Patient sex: M
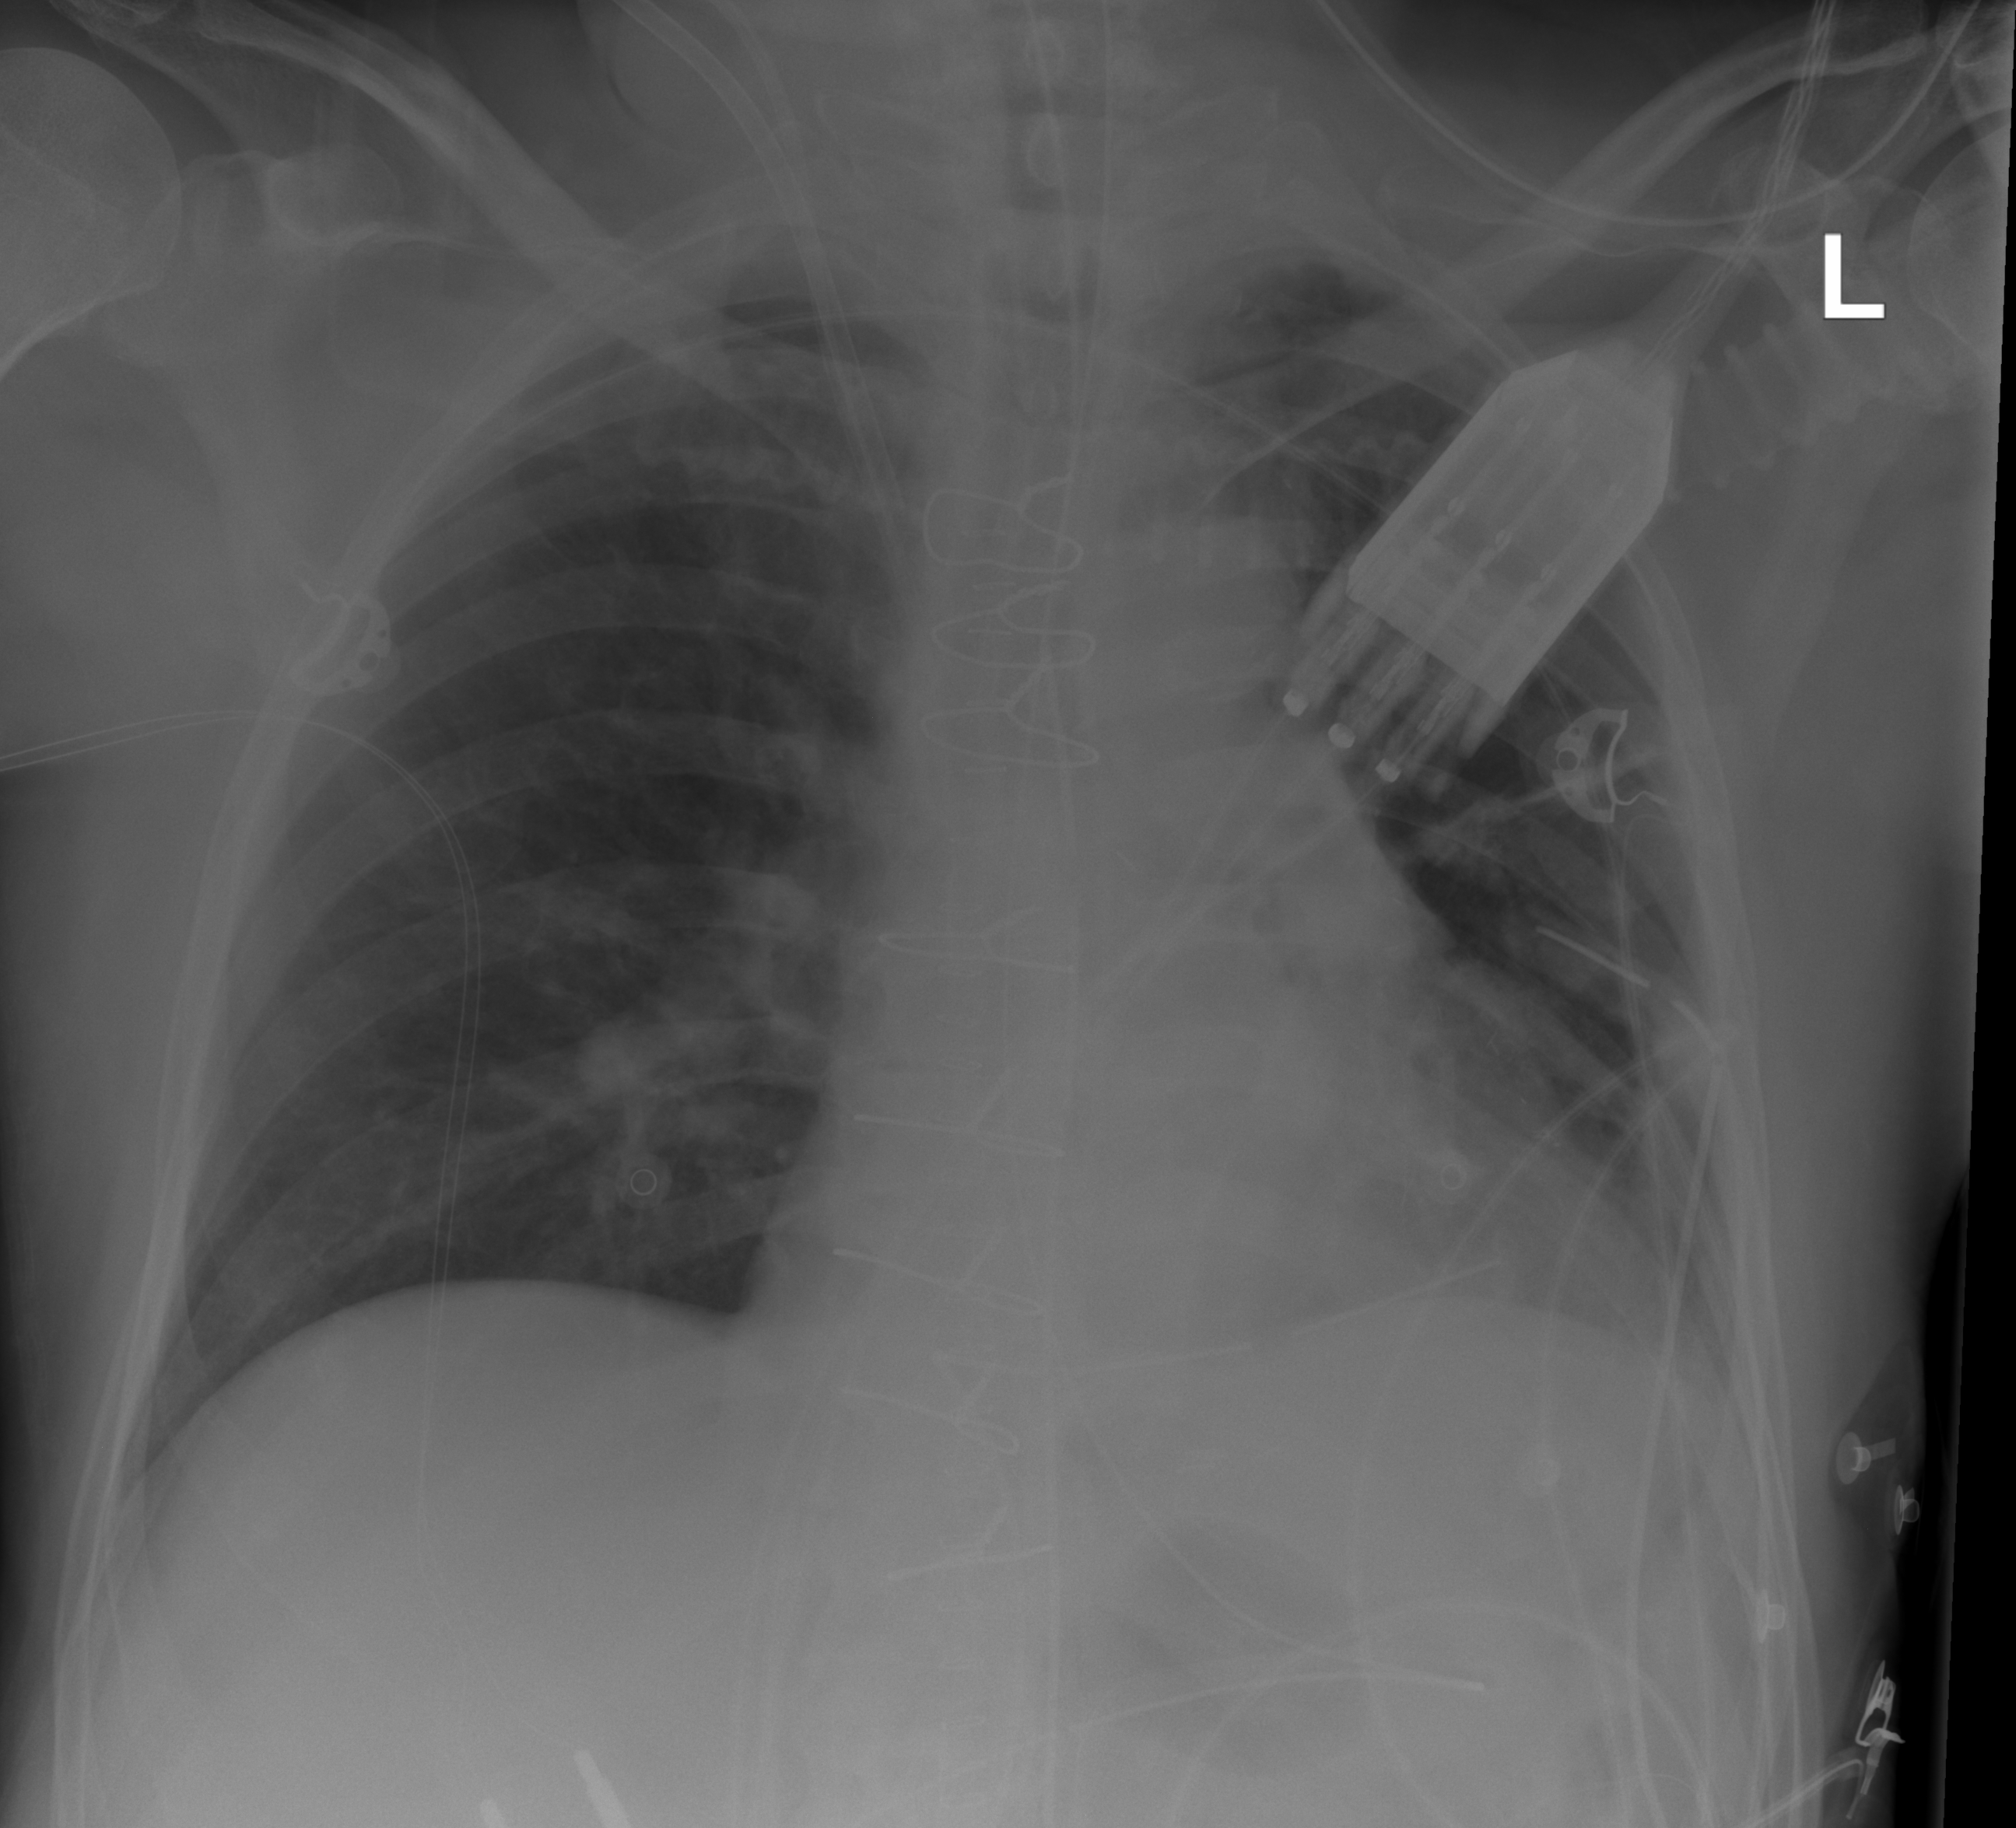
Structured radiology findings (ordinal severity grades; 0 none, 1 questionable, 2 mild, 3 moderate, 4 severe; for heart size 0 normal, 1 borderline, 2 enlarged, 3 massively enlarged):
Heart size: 0
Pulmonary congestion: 0
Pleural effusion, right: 0
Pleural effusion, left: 2
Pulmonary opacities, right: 0
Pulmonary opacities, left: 0
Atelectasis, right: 0
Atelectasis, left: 2